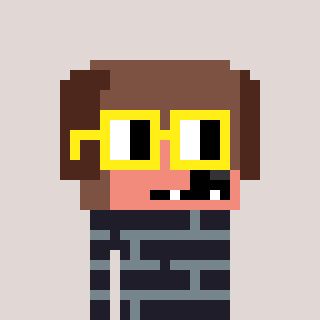
a pixel art character with square yellow glasses, a dog-shaped head and a grayscale-colored body on a warm background